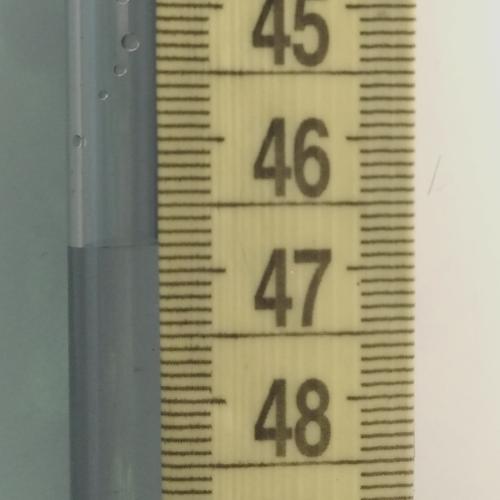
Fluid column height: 46.8 cm